Question: Referring to my 1st question here ( <URL>, i m still struggling with trying to change the gradient center of the background.
basically, i want to change the center of a linear gradient in the background, depending on the system volume. so if the user changes the volume, the gradient is either (#1)redraw or (#2) changes position:
To #1: There s a workaround for Linear Gradient with a Shader Factory
'''
ShapeDrawable.ShaderFactory sf=new ShapeDrawable.ShaderFactory() {
@Override
public Shader resize(int width, int height) {
return new LinearGradient(0, 0, width, height,
new int[]{Color.WHITE, Color.GRAY, Color.BLACK},
new float[]{0,0.5f,1}, Shader.TileMode.MIRROR);
}
};
'''
But the problem with this solution is, that there are several different gradient modes AND the background would be changed and redrawn EVERYTIME the volume changes...Since it's a streaming application I m not sure about the performance in this case
So I came to solution #2. I draw every linear gradient once if it is selected and draw it for example in a view which is bigger than the screen of the device.

Now, if the user chages the volume, the screen just is moving on its Y-axis. BUT, I tried it with linear Gradient and also with the Shader Factory, but everytime the Background-View-Gradient is as big as the screen device and not bigger.
'''
Display display = getWindowManager().getDefaultDisplay();
Point size = new Point();
display.getSize(size);
int width = size.x;
int height = size.y + 500; //change height to higher than parentview
//get a background and change layout (tried with view,relativelayout as well)
LinearLayout backgroundGradientView = (LinearLayout)
findViewById(R.id.player_backgroundGradient);
backgroundGradientView.getLayoutParams().width = width;
backgroundGradientView.getLayoutParams().height = height;
GradientDrawable gd = new GradientDrawable(
GradientDrawable.Orientation.TOP_BOTTOM, new int[] { startColor, endColor });
backgroundGradientView.setBackground(gd);
//later, i m changing the Y Value, but the background is as big as the parent
backgroundGradientView.setY(currentY + 100)
'''
anyone has any ideas how to change this? i really don t know how to solve this case?!
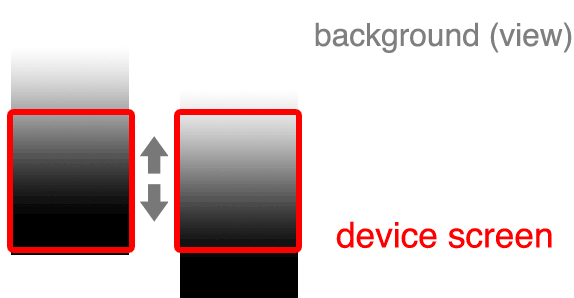
Answer: OK, got it working. I finally used the Shader Factory solution. Don't know if the performance of redrawing the gradient every time is the best, but at least it s working.. So here is changing background gradient depending on android device volume:
'''
//global variables, because they can change during runtime
private int startColor;
private int endColor;
private float gradientCenter;
// call this, after every volume change, gradientCenter is a value between 0.0-0.5f, depending on the current volume
//...
AudioManager audMgr = (AudioManager) context
.getSystemService(Context.AUDIO_SERVICE);
int currentVolume = audMgr.getStreamVolume(AudioManager.STREAM_MUSIC);
int maxVolume = audMgr.getStreamMaxVolume(AudioManager.STREAM_MUSIC);
gradientCenter = 0.5f - (float) currentVolume / (float) maxVolume
* 0.5f;
drawBackground();
//...
private void drawBackground() {
PaintDrawable p = new PaintDrawable();
p.setShape(new RectShape());
p.setShaderFactory(sf);
(YOUR_VIEW_FOR_BACKGROUND).setBackgroundDrawable(p);
}
//ShaderFactory is using the global gradientCenter,startColor and endColor
ShapeDrawable.ShaderFactory sf = new ShapeDrawable.ShaderFactory() {
@Override
public Shader resize(int width, int height) {
return new LinearGradient(0, 0, 0, height, new int[] { startColor,
endColor }, new float[] { gradientCenter, 1.0f },
Shader.TileMode.CLAMP);
}
//...
'''